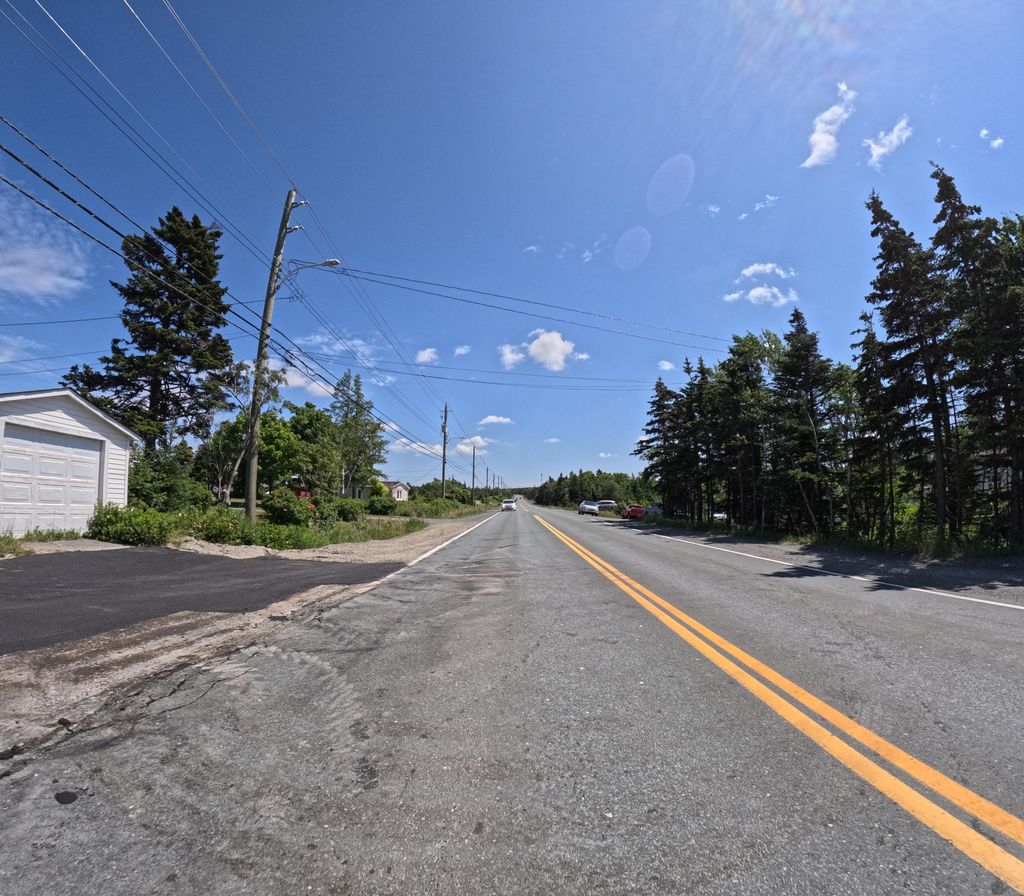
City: st_johns